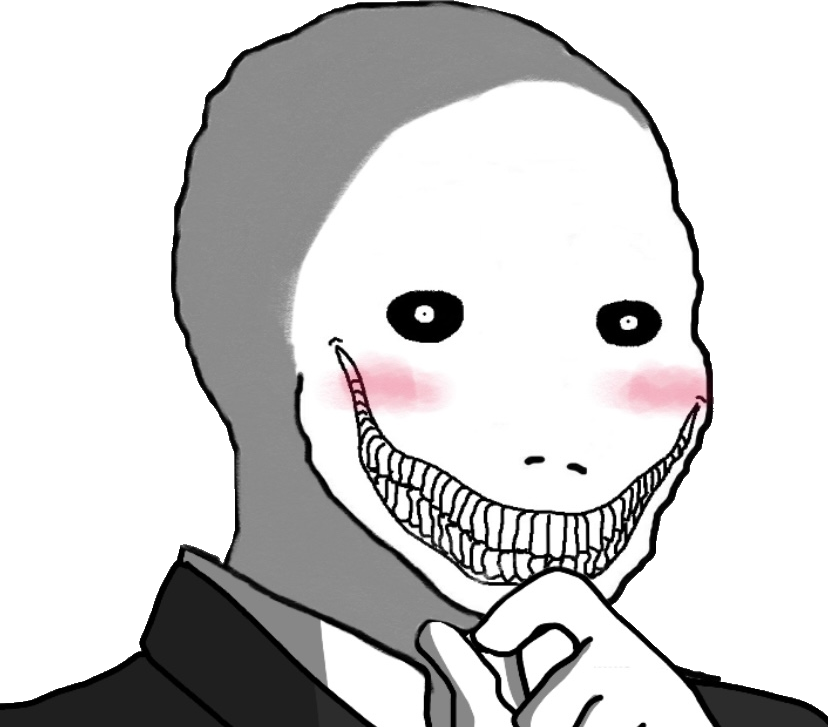
Label: 5_Oomer